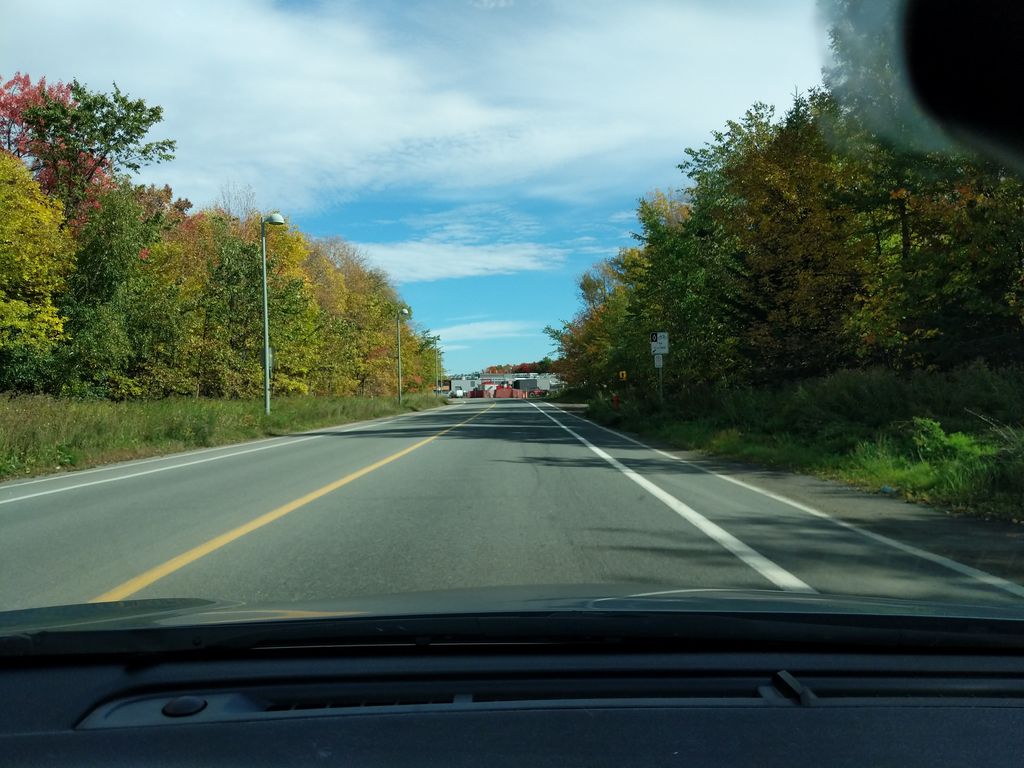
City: quebec_city